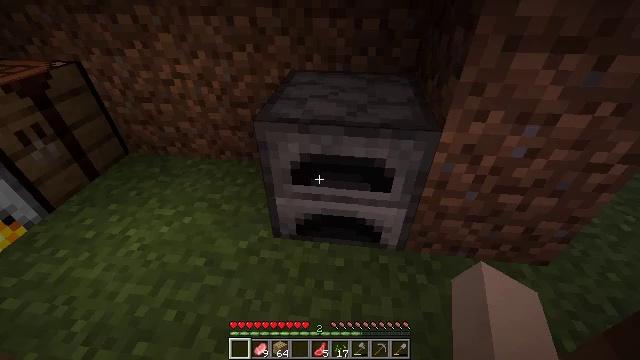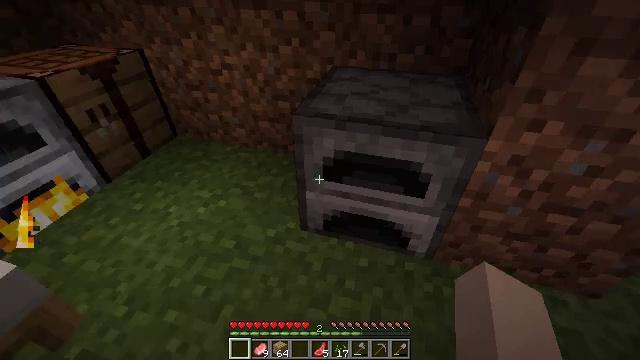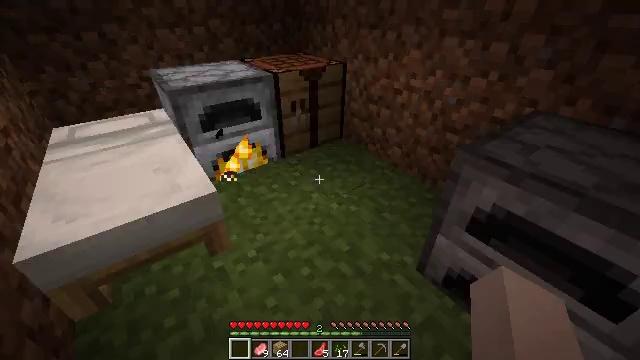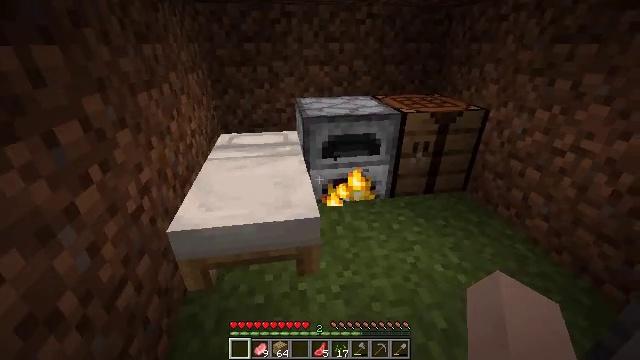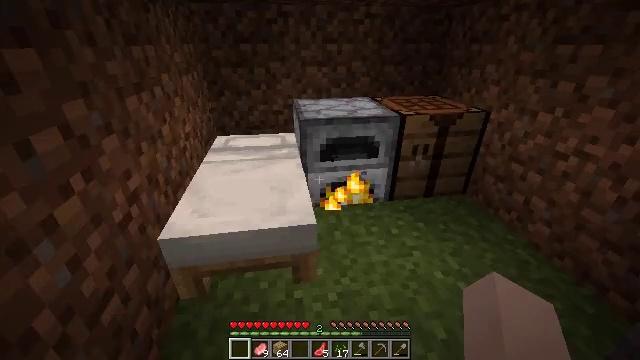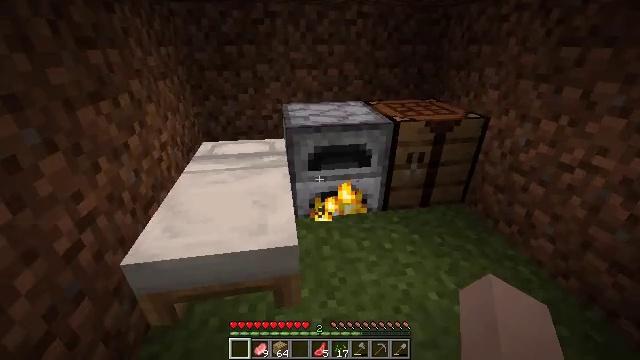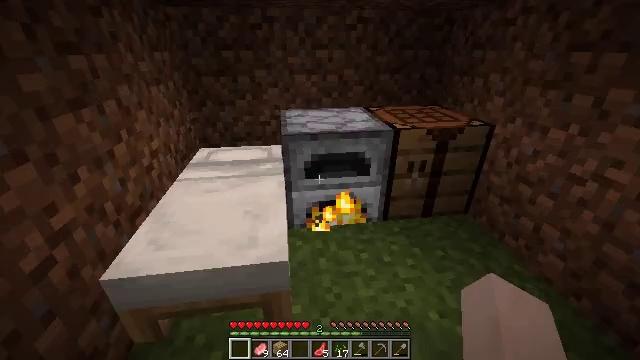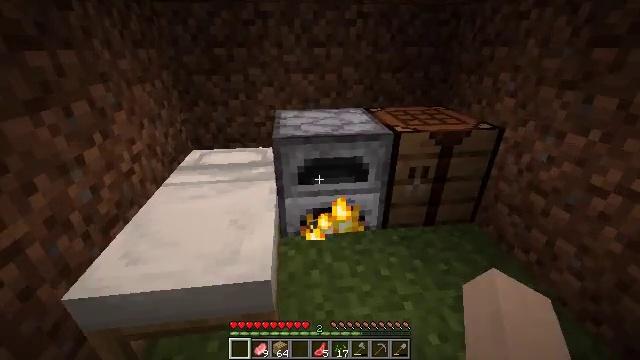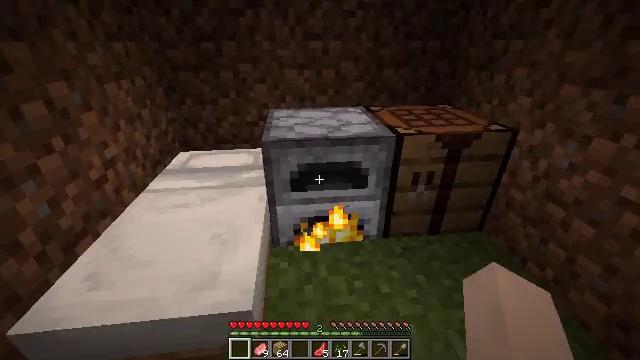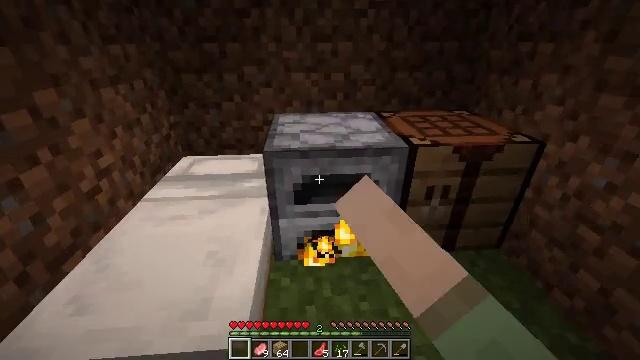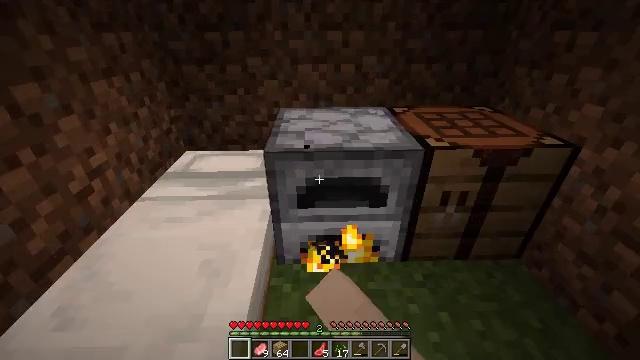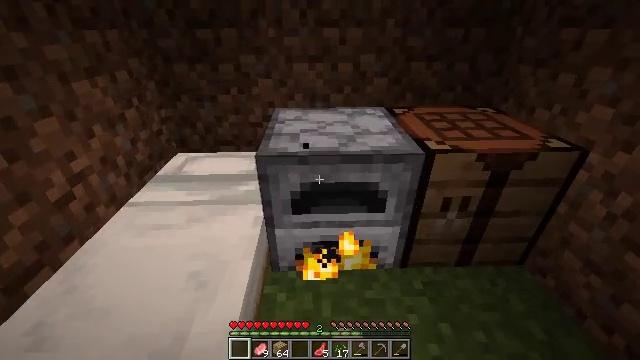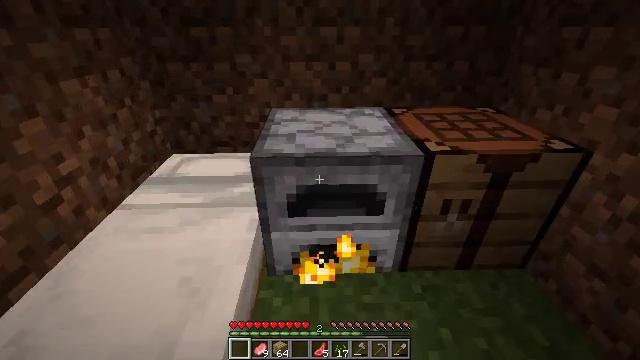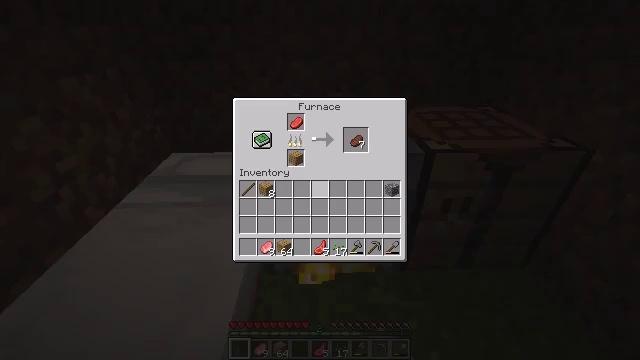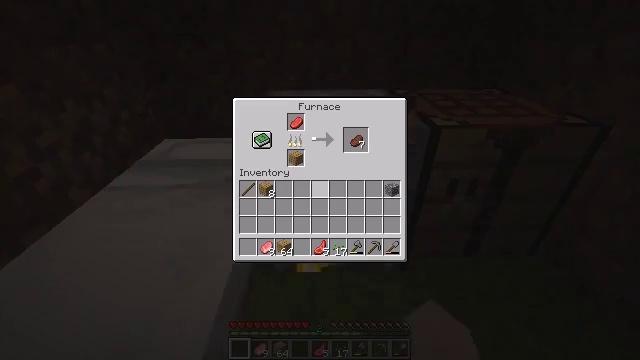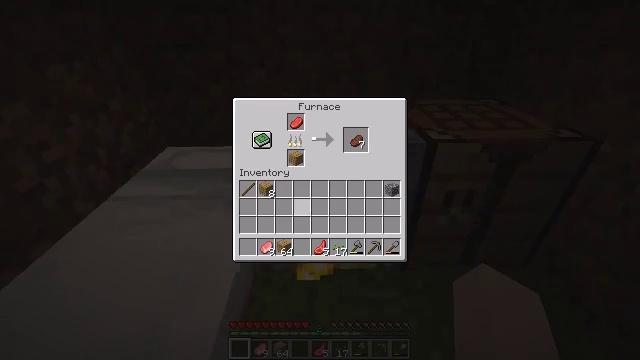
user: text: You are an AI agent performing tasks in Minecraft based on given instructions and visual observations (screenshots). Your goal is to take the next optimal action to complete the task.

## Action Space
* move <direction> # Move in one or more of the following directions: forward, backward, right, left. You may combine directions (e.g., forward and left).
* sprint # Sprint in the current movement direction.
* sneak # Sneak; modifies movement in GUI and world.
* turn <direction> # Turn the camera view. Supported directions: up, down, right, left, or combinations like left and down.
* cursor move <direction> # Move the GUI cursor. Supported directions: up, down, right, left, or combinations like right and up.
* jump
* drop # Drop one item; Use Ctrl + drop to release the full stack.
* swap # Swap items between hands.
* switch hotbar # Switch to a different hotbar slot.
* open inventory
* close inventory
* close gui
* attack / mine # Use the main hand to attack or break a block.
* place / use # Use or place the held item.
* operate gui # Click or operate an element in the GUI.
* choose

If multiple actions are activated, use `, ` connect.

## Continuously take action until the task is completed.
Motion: motion action
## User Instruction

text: craft item air
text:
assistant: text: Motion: turn left
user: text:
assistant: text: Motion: turn left and up
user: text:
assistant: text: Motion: move forward, turn left and up
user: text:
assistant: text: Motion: move forward and move right
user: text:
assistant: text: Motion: move forward and move right
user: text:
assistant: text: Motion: move forward and move right, turn left
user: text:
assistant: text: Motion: move forward, turn left
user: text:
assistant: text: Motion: move forward, use / place
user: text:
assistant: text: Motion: move forward, turn left, use / place
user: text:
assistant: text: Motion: turn left and down, use / place
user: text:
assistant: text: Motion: no_op
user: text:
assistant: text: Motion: sneak
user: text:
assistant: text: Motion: sneak, open gui
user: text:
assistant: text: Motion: sneak
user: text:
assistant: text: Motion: sneak, cursor move down
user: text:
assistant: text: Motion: sneak
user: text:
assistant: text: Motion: sneak
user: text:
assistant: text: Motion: sneak, cursor move left
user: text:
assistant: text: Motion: sneak
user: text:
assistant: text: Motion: sneak
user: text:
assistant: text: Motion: sneak, cursor move right and down
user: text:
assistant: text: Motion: sneak
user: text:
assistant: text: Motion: sneak
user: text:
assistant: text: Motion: sneak, cursor move left and up
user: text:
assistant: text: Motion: sneak
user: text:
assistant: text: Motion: sneak
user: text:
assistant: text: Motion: sneak
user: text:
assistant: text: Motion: sneak
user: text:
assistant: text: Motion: sneak, cursor move left
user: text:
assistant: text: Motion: sneak